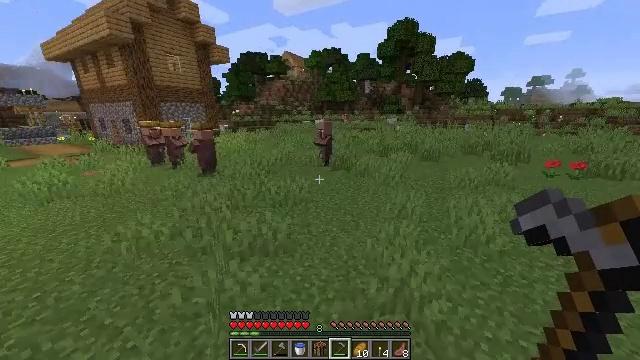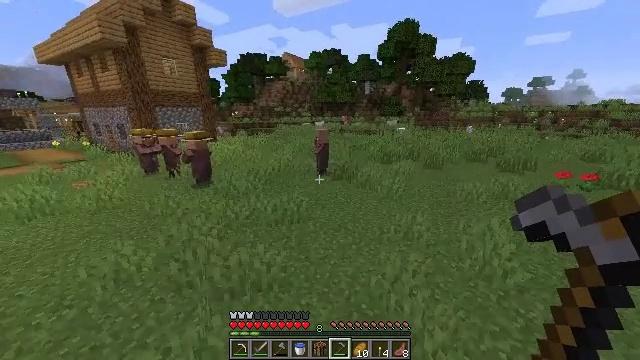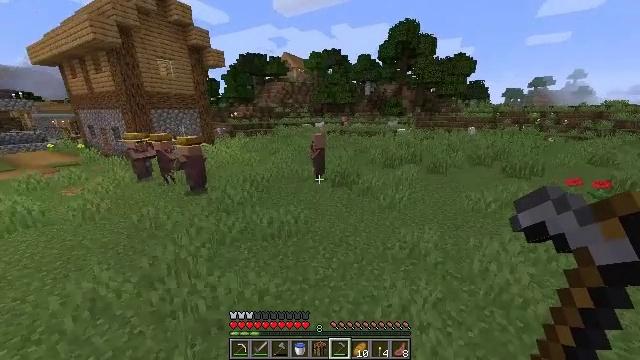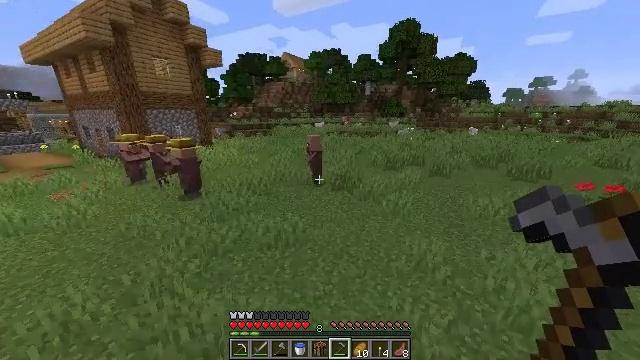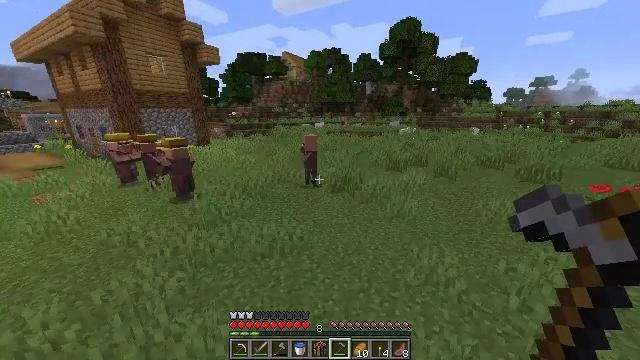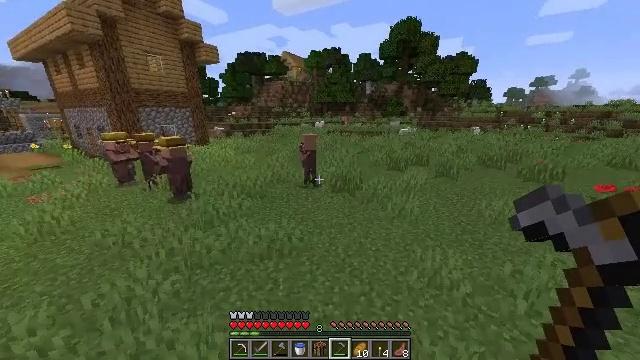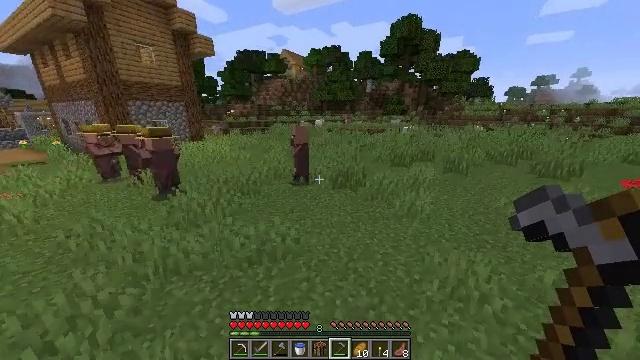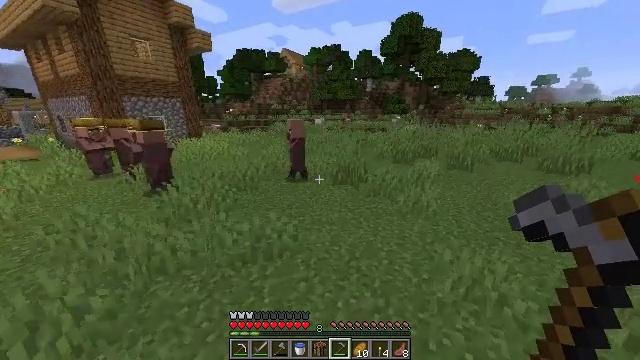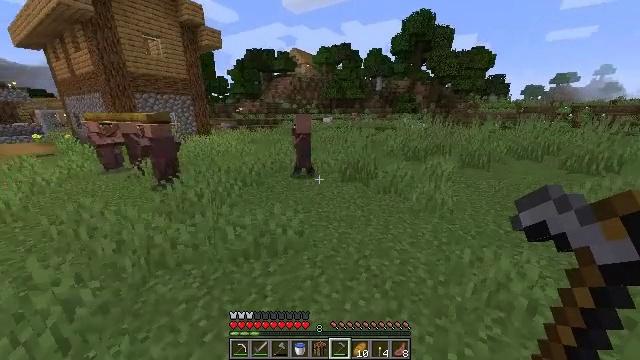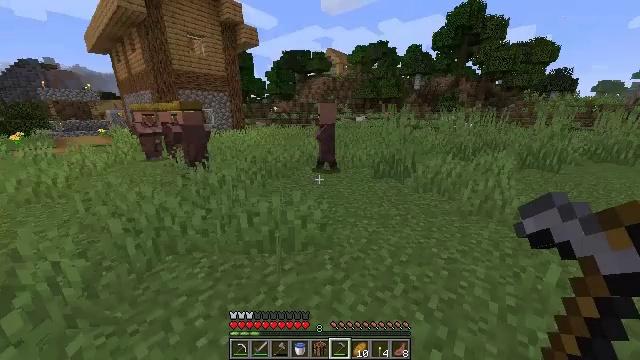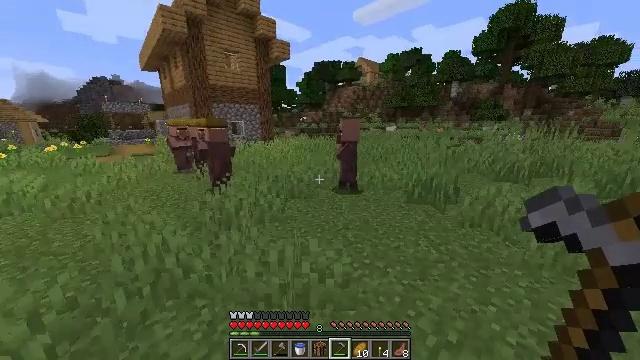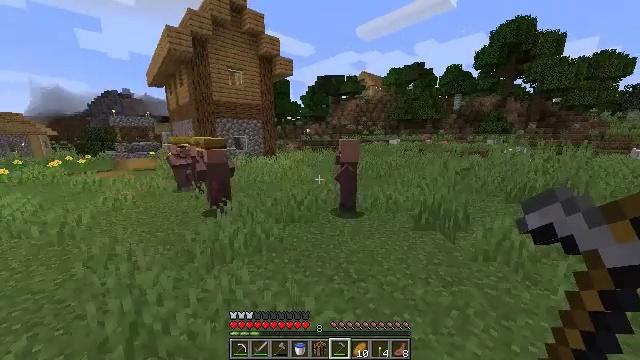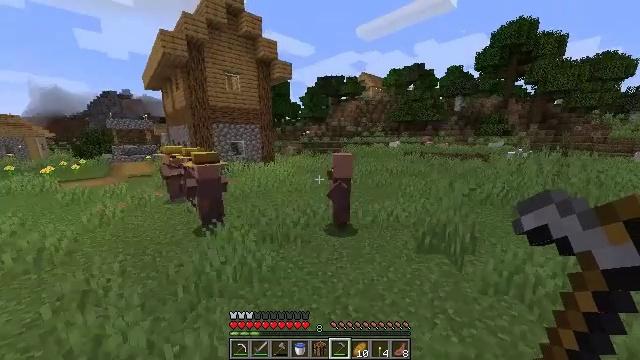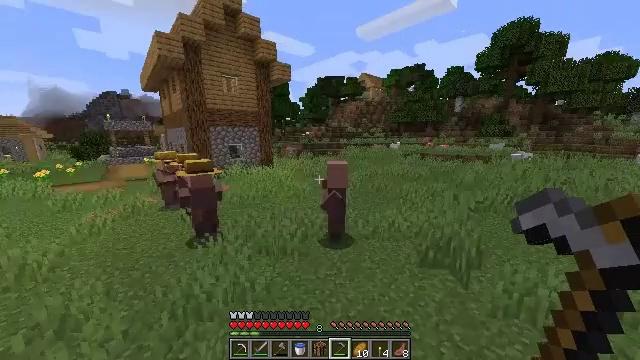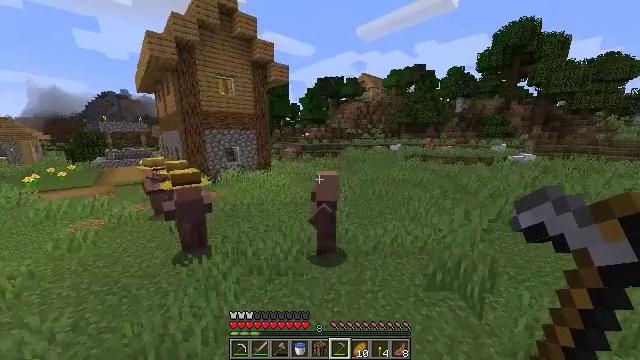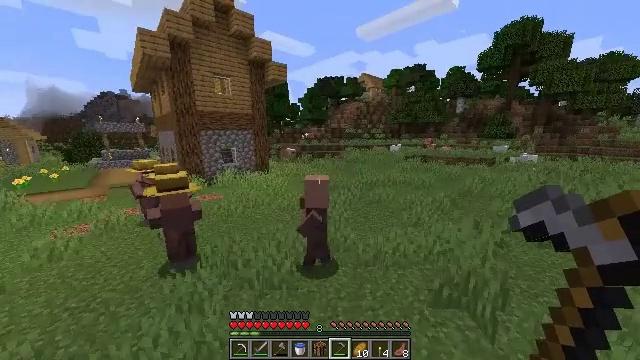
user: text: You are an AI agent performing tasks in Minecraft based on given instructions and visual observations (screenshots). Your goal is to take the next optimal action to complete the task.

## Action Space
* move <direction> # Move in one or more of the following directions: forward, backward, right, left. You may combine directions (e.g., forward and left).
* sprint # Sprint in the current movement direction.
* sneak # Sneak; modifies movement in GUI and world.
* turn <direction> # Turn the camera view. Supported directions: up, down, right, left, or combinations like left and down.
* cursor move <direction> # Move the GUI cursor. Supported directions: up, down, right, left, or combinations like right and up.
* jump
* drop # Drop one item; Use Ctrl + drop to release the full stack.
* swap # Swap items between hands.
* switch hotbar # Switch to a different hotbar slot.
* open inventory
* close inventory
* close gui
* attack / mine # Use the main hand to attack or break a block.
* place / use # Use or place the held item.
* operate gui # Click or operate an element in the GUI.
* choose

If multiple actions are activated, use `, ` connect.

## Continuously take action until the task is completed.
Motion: motion action
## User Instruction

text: Combine ingredients to craft wheat.
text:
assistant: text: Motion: move forward, sprint, jump
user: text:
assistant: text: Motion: move forward, sprint, jump
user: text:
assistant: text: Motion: move forward, sprint, jump
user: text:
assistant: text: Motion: move forward, sprint, jump
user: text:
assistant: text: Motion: move forward, sprint, jump
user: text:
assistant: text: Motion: move forward, sprint, jump
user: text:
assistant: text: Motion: move forward, sprint, jump
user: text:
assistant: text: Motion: move forward, sprint, turn left, jump
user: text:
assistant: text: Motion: move forward, sprint, turn left, jump
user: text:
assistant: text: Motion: move forward, sprint, turn left and up, jump
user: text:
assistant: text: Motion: move forward, sprint, turn up, jump
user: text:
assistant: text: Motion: move forward, sprint, jump
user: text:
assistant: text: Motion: move forward, sprint, jump
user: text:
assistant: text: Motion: move forward and move right, sprint, jump
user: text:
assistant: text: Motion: move forward and move right, sprint, jump
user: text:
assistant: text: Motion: move forward and move right, sprint, jump
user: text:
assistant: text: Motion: move forward and move right, sprint, jump
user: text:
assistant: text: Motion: move forward and move right, sprint, jump
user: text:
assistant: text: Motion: move forward and move right, sprint, turn left and down, jump
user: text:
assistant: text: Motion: move forward and move right, sprint, turn left, jump
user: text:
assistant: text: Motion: move forward and move right, sprint, turn left, jump
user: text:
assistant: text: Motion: move forward and move right, sprint, jump
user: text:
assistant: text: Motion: move forward and move right, sprint, jump
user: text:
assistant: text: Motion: move forward and move right, sprint, jump
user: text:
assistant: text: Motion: move forward, sprint, jump
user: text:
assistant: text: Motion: move forward, sprint, jump
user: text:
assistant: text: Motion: move forward, sprint, jump
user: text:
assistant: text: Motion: move forward, sprint, jump
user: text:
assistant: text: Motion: move forward, sprint, jump
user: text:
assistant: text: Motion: move forward and move right, sprint, jump